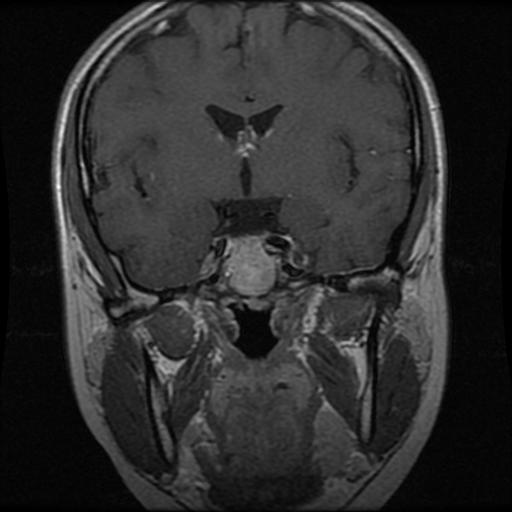
Label: pituitary